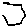
Label: hexagon